Question: I want the data of item1 to be deleted when the button on item1 is clicked.
but 'mDatabase.getReference("Choicestore").child(String.valueOf(arrayList.get(position)));'
I don't know what to do with this part.

I want the data of item1 to be deleted when the button on item1 is clicked. and I want the data of item2 to be deleted when the button on item2 is clicked.
'''
@Override
public void onBindViewHolder(@NonNull final ChoicestoreViewHolder holder, final int position) {
Glide.with(holder.itemView)
.load(arrayList.get(position).getChoicestore_img())
.into(holder.choicestore_img);
holder.choicestore_name.setText("storename : " + arrayList.get(position).getChoicestore_name());
holder.choicestore_time.setText("opentime : " + arrayList.get(position).getChoicestore_time());
holder.choicestore_breaktime.setText("breaktime : " +arrayList.get(position).getChoicestore_breaktime());
holder.choicestore_number.setText("storenumber : " + arrayList.get(position).getChoicestore_number());
holder.choicestore_delete.setOnClickListener(new View.OnClickListener(){
@Override
public void onClick(View v) {
mDatabase = FirebaseDatabase.getInstance();
dataRef = mDatabase.getReference("Choicestore").child(String.valueOf(arrayList.get(position)));
dataRef.removeValue();
}
});
}
'''
---
I coded using the answers below, but I get this error.
---
<URL>
'''
@Override
public void onBindViewHolder(@NonNull final ChoicestoreViewHolder holder, final int position) {
Glide.with(holder.itemView)
.load(arrayList.get(position).getChoicestore_img())
.into(holder.choicestore_img);
holder.choicestore_name.setText("maejangmyeong : " + arrayList.get(position).getChoicestore_name());
holder.choicestore_time.setText("unyeongsigan : " + arrayList.get(position).getChoicestore_time());
holder.choicestore_breaktime.setText("beureikeutaim : " +arrayList.get(position).getChoicestore_breaktime());
holder.choicestore_number.setText("maejangbeonho : " + arrayList.get(position).getChoicestore_number());
holder.choicestore_delete.setOnClickListener(new View.OnClickListener(){
@Override
public void onClick(View view) {
final String NAme= arrayList.get(position).getChoicestore_name();
dataRef.orderByChild("choicestore_name")
.equalTo( NAme )
.addListenerForSingleValueEvent(new ValueEventListener() {
@Override
public void onDataChange(DataSnapshot dataSnapshot) {
for (DataSnapshot childSnapshot : dataSnapshot.getChildren()) {
String clubkey = childSnapshot.getKey();
Log.d(TAG, "KEY = " + clubkey );
childSnapshot.getRef().removeValue();
}
}
@Override
public void onCancelled(@NonNull DatabaseError databaseError) {
}
});
}
});
}
'''
---
This is the code where the error occurred.
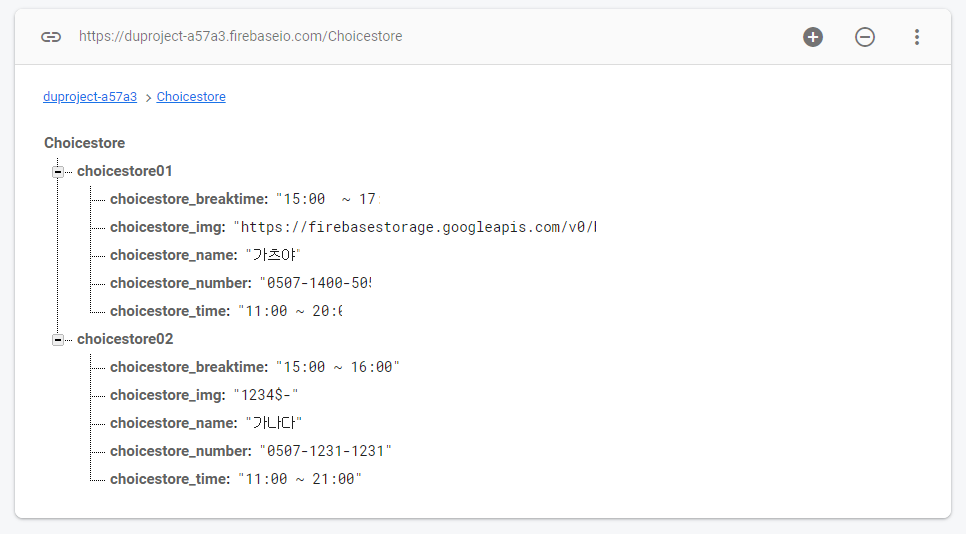
Answer: Inside 'holder.choicestore_delete.setOnClickListener'
'''
final String NAme= arrayList.get(position).getChoicestore_name();
mDatabasesliderRef.orderByChild("choicestore_name")
.equalTo( NAme )
.addListenerForSingleValueEvent(new ValueEventListener() {
@Override
public void onDataChange(DataSnapshot dataSnapshot) {
for (DataSnapshot childSnapshot : dataSnapshot.getChildren()) {
String clubkey = childSnapshot.getKey();
Log.d( TAG, "KEY = " + clubkey );
childSnapshot.getRef().removeValue();
}
}
@Override
public void onCancelled(@NonNull DatabaseError databaseError) {
}
});
'''